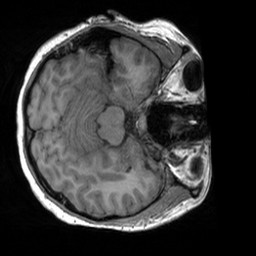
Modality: T1w
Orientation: axial
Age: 28
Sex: female
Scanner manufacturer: siemens
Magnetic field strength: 3 T
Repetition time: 1.9 s
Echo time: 0.00252 s